Field crop: maize
Growth stage: 2
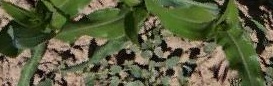
Species: maize